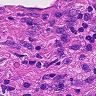
Metastatic tissue present: no